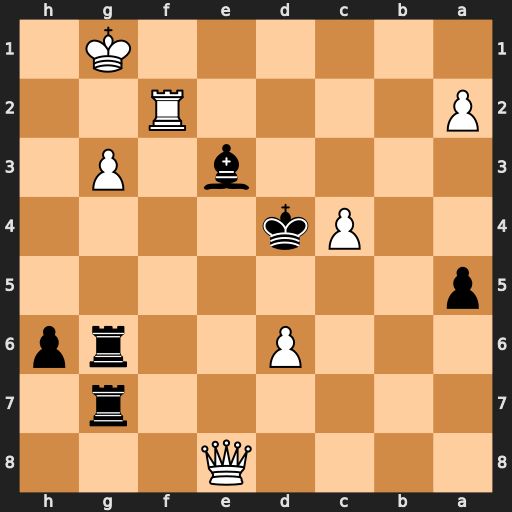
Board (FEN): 4Q3/6r1/3P2rp/p7/2Pk4/4b1P1/P4R2/6K1
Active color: b
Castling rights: -
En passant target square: -
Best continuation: Rxg3+ Kf1 Kd3